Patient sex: M
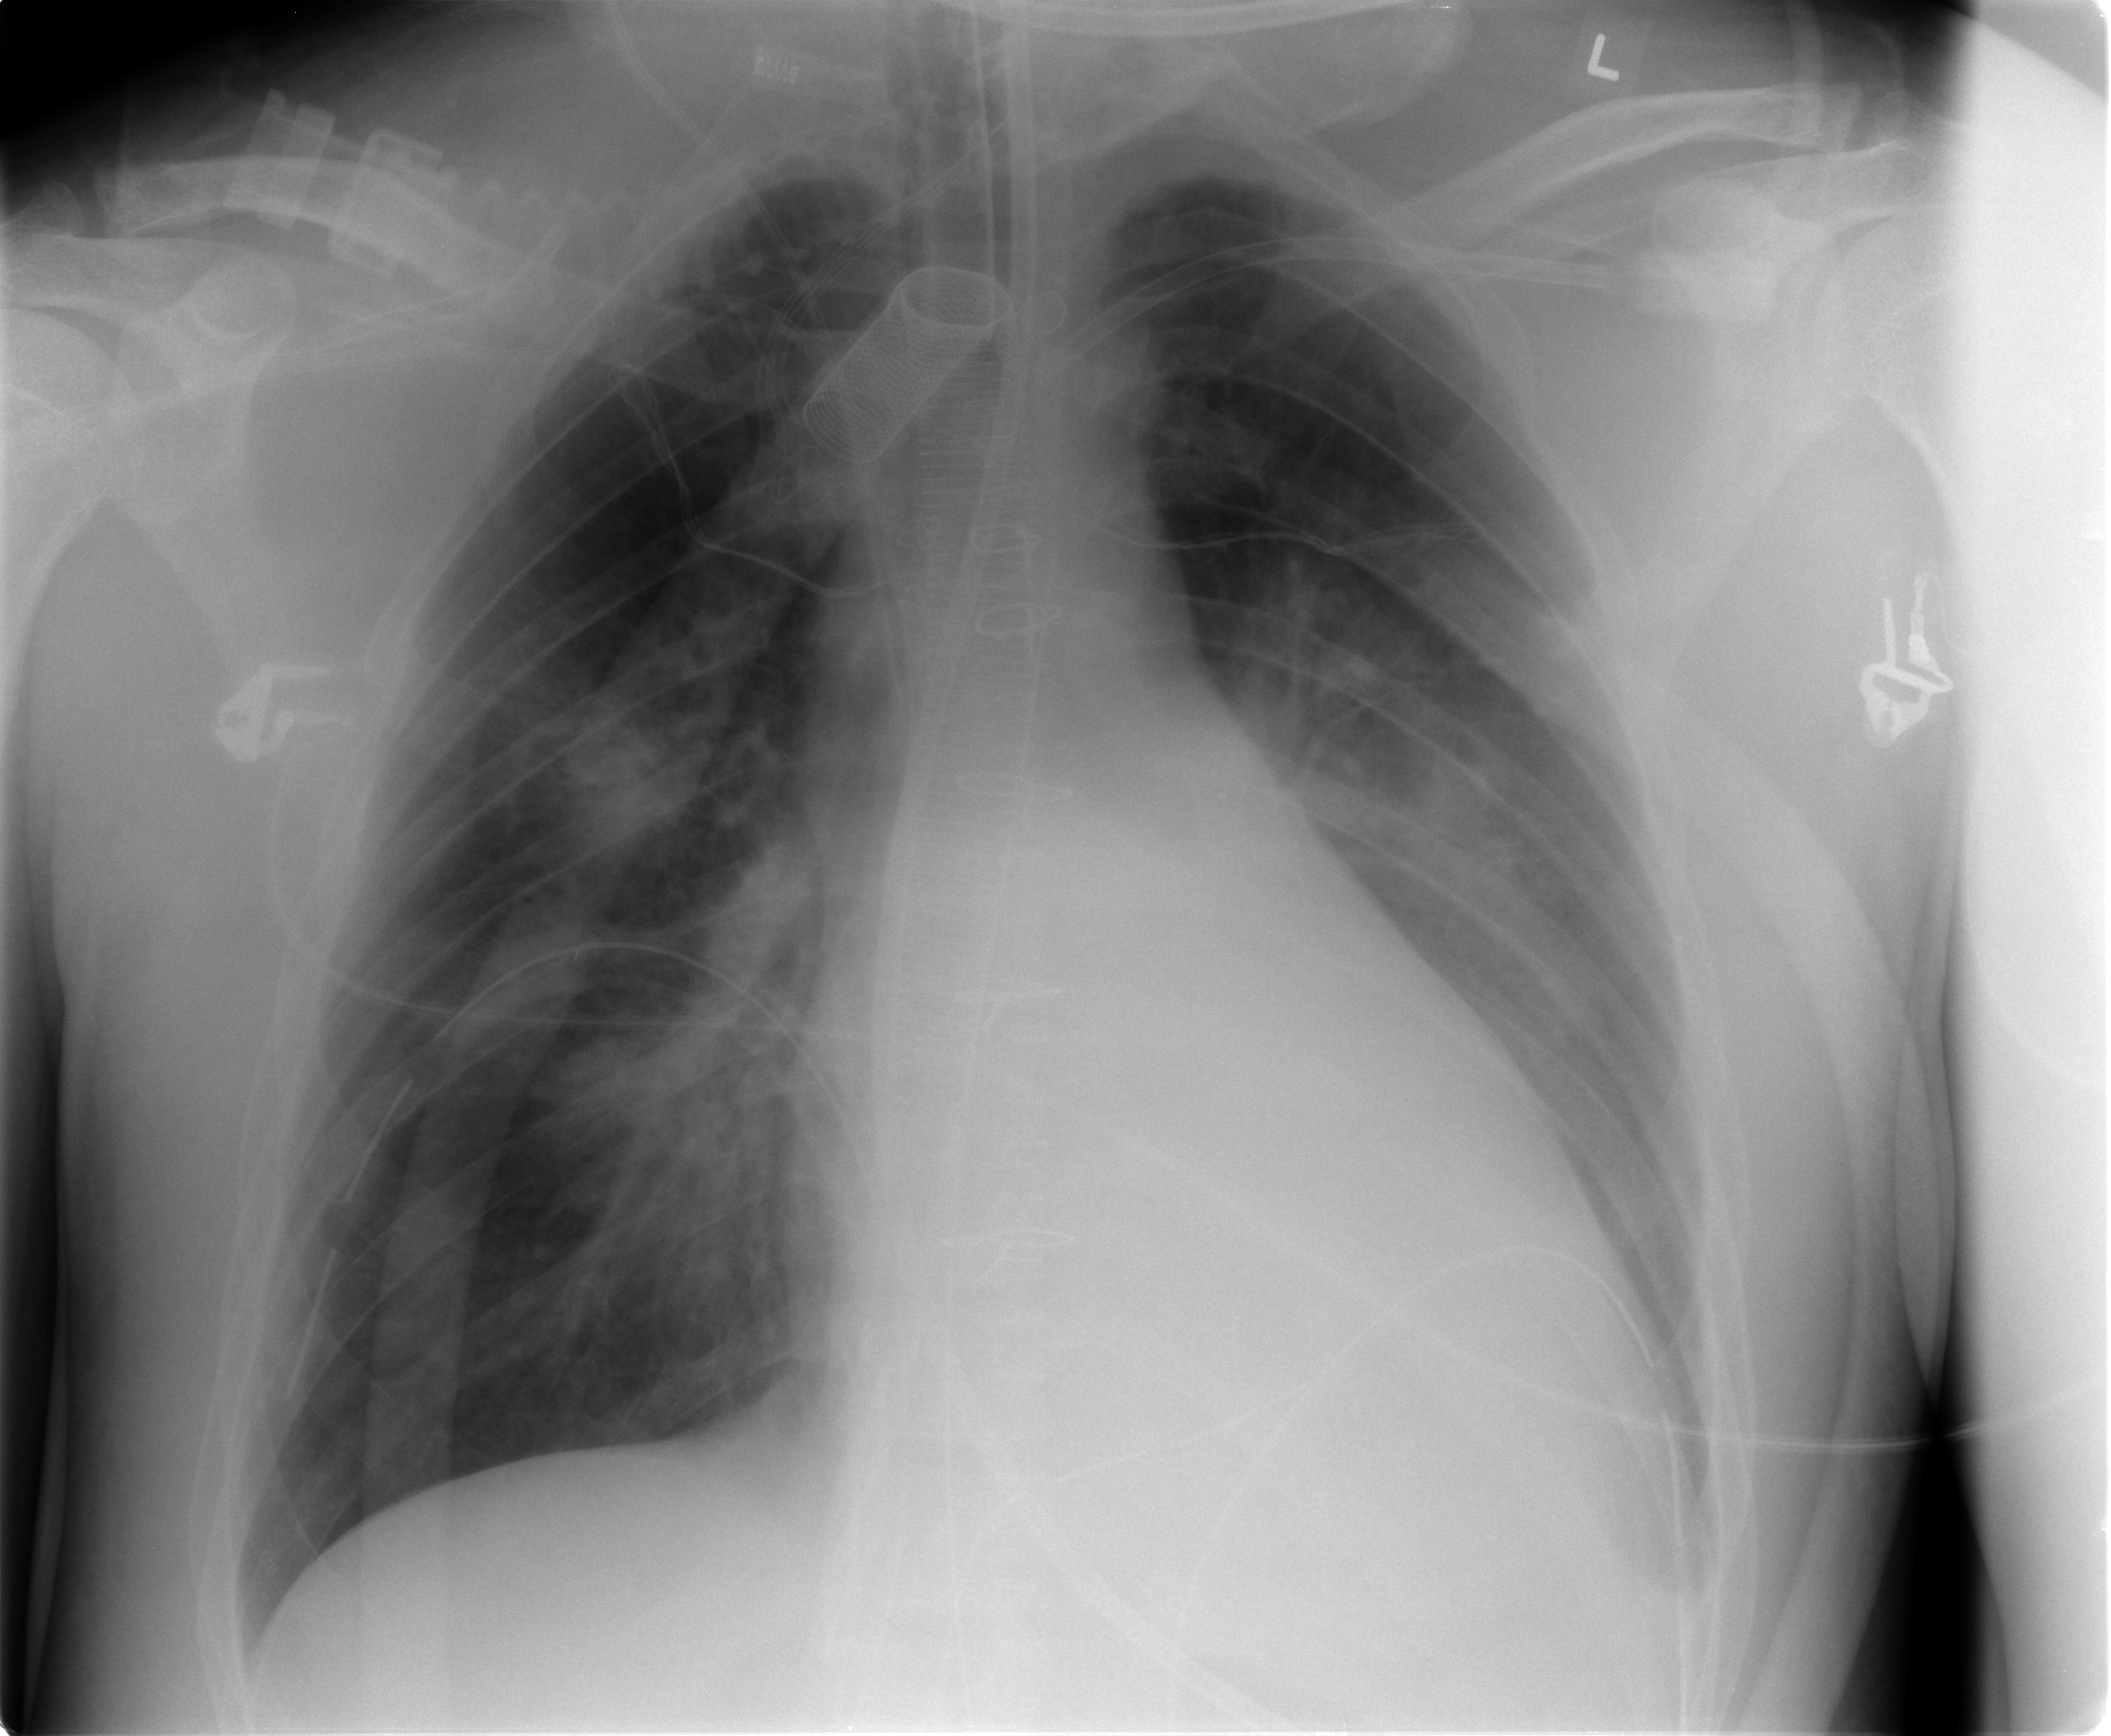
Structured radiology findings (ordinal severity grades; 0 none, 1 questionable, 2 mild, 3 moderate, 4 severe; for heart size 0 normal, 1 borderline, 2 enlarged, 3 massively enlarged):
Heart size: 2
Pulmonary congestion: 2
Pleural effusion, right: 0
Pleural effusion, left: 2
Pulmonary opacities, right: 2
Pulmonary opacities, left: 1
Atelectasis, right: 1
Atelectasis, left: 2